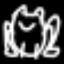
Label: frog